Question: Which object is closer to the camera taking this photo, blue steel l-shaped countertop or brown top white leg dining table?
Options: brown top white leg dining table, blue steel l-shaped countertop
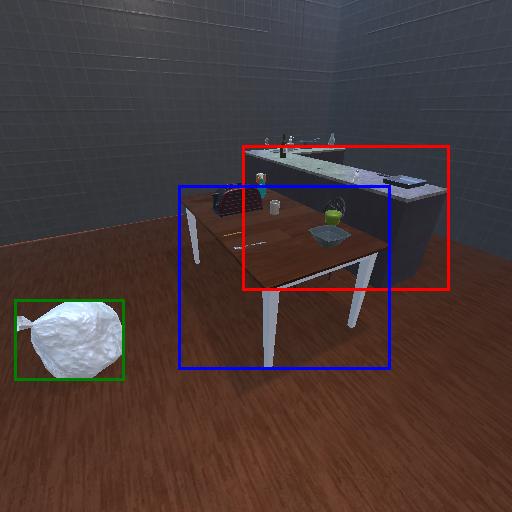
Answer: brown top white leg dining table